Field crop: maize
Growth stage: 1
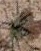
Species: salsola